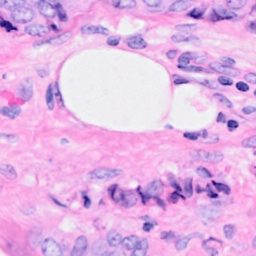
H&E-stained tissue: Breast